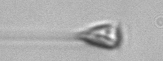
Label: Asterionellopsis_glacialis